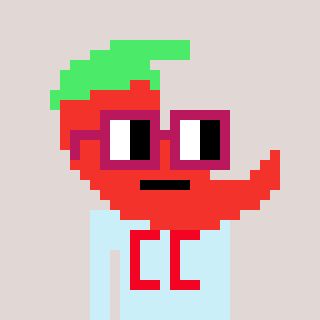
a pixel art character with square dark red glasses, a chilli-shaped head and a cold-colored body on a warm background